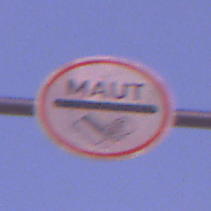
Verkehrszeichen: MautflichtigeStrecke
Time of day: Dawn
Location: Outdoor (Nature)
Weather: PartlyCloudy
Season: NotSpecified
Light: Natural